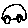
Label: car